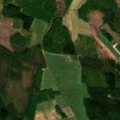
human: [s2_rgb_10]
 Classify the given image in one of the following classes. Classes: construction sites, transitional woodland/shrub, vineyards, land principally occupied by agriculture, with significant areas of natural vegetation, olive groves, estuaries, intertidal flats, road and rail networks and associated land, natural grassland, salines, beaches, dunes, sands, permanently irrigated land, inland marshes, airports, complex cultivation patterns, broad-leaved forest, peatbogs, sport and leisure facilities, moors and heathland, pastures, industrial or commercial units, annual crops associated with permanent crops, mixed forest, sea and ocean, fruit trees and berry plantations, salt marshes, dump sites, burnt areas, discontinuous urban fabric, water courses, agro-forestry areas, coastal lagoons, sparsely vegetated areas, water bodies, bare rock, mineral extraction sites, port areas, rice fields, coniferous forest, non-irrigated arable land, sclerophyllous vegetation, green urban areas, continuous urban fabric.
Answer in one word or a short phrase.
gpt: non-irrigated arable land, coniferous forest, mixed forest